Question: I have a heading for a web page that is supposed to look like this

And i'd like to use css to style it. One way is to use pseudo elements ':before' and ':after' with 'h3' tag, and use 'content:url(...image.png);', but Is it possible to create something like this using only css, and not using images?
I could create on of those using ':before' and ':after', by specifying borders, width and height, and absolutely positioning them, but that way I couldn't create the other side. Are there some line parameters in css to help me create it?
Here's <URL> of what I have right now.
HTML
'''
<div class="container">
<h3>CONTACT US</h3>
</div>
'''
CSS
'''
.container{
position:relative;
left:100px;
}
h3{
font-family: Lato;
font-weight: 300;
display: inline-block;
color: #222222;
font-size: 40px;
line-height: 48px;
margin-bottom: 26px;
position: relative;
}
h3:before{
content:"";
border-right: 1px solid #e65941;
width: 30px;
height: 40px;
position: absolute;
left:-50px;
bottom:5px;
}
h3:after{
content:"";
border-left: 1px solid #e65941;
width: 30px;
height: 40px;
position: absolute;
right:-50px;
bottom:5px;
}
'''
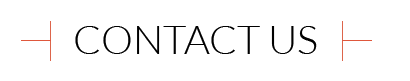
Answer: Here we are:
1. Create the left and right borders with the h3 itself.
2. Adjust bottom on :before and :after to get the exact result you want.
<URL> - updated the link, jsfiddle is crashing on me so I have uploaded to jsBin
I have done a bit of a tidy up, and have removed the container as the 'h3' styling is self-contained.
CSS
'''
h3 {
position:relative;
font-family:Lato;
font-weight:300;
display:inline-block;
color:#222;
font-size:40px;
margin:30px;
border-left:solid 1px #e65941;
border-right:solid 1px #e65941;
padding:0 10px;
}
h3:before,h3:after {
position:absolute;
content:"";
border-bottom:1px solid #e65941;
width:30px;
bottom:23px
}
h3:before {
left:-30px
}
h3:after {
right:-30px
}
'''